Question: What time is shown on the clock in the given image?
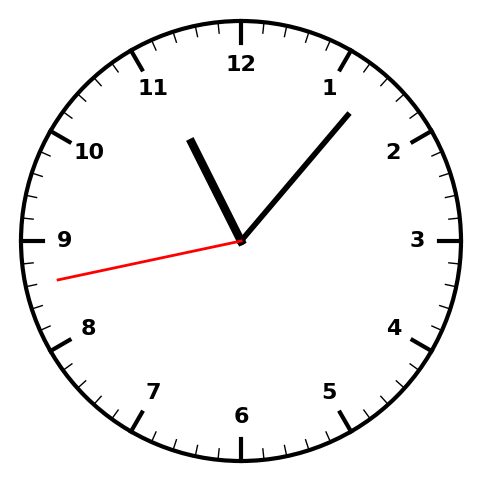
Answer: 11:06:43